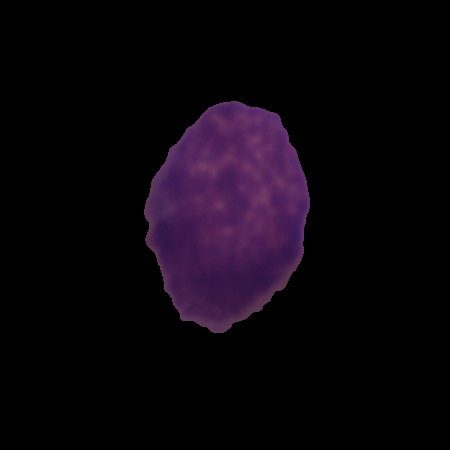
Label: healthy